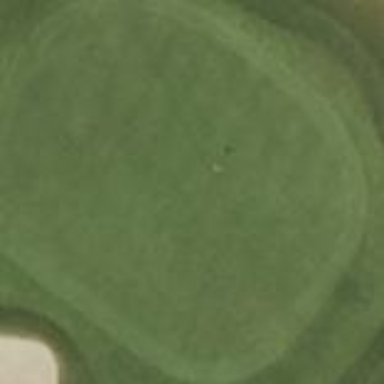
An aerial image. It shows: Golf green.